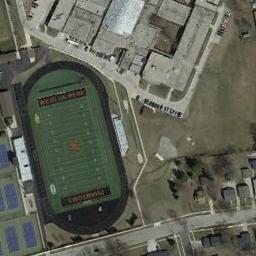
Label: ground_track_field